Question: Good Day, i am trying to update the rating of a user using form_for to populate the text_field of its current rating and then update it to user entered value. So far, its seems all simple but something doesn't seem well and i am getting this error. Help will be highly appreciated!
user controller:
'''
def edit_rating
@ad = Ad.find(params[:id])
@user = User.find(@ad.user_id)
if @user.update_attributes(user_params)
flash[:notice] = "User Updated Successfully"
redirect_to(:action => 'index')
else
end
end
def user_params
params.require(:user).permit(:firstName, :lastName, :email , :password , :location, :rating)
end
'''
edit_rating view:
'''
<h2>
Edit User Rating
</h2>
<h4>
Name: <%= @user.firstName %>
</h4>
<p>
Current Rating: <%= @user.rating%>
</p>
<%=form_for(:user , :url => {:action => 'edit_rating' , :id => @user.id}) do |f| %>
<p>
Updated Rating: <%= f.text_field(:rating) %>
</p>
<%= submit_tag("Update Rating") %>
<% end%>
'''
This is the error that i am getting.

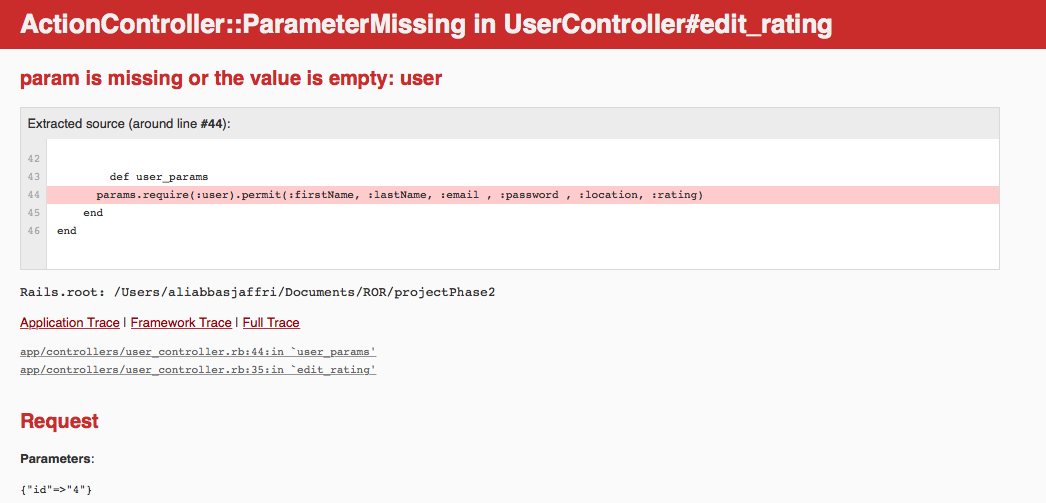
Answer: You can do the reverse not to permit you can only use the params you only want to use:
'''
@user.update_attributes(rating: params[:user][:rating])
'''